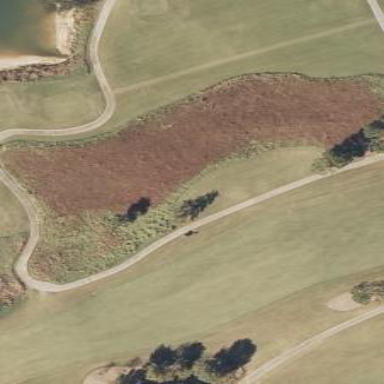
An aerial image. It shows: Golf fairway in the image.